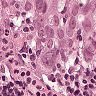
Metastatic tissue present: yes